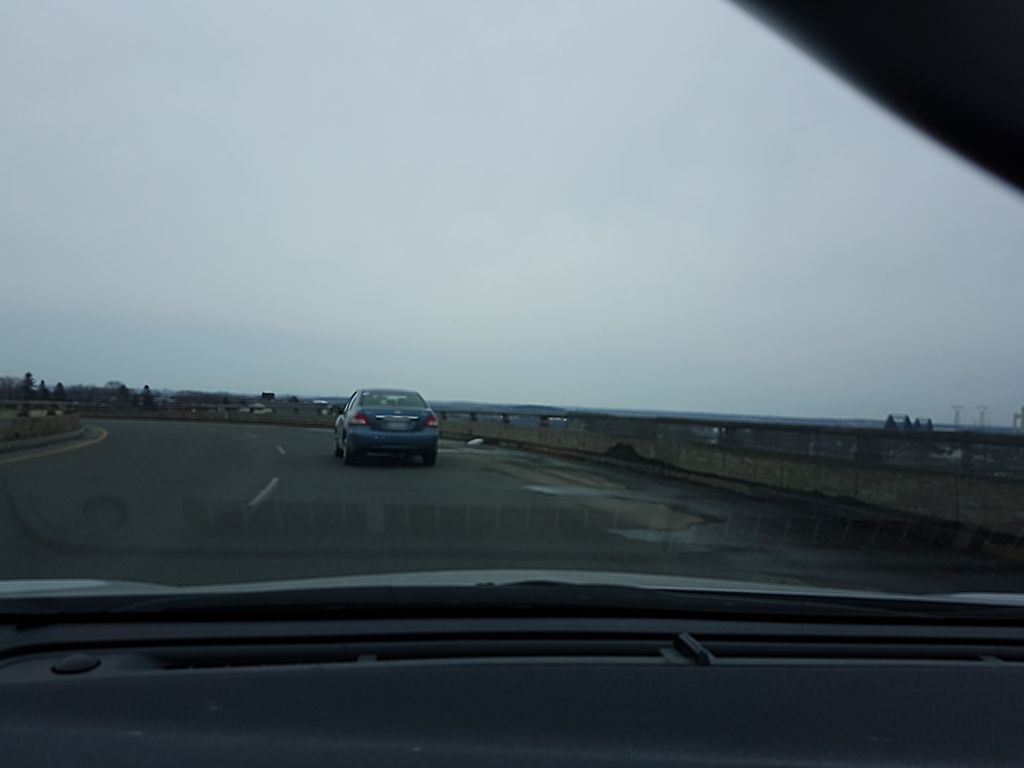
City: quebec_city